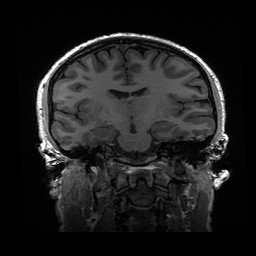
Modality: T1w
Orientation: sagittal